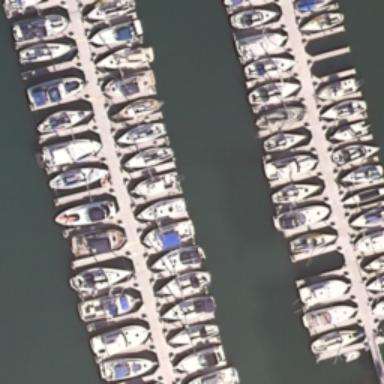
Lots of boats docked at the harbor and the water is deep blue .